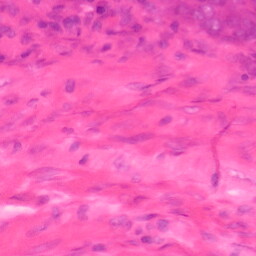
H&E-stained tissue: Colon